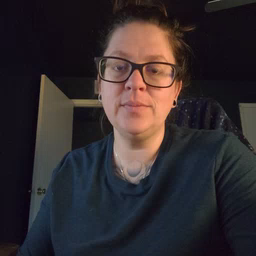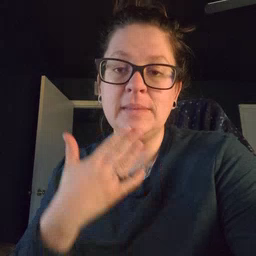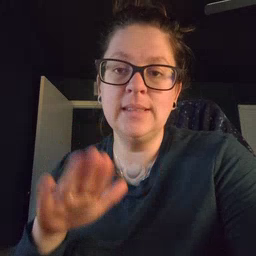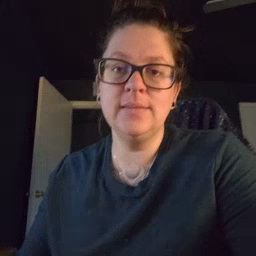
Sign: bad